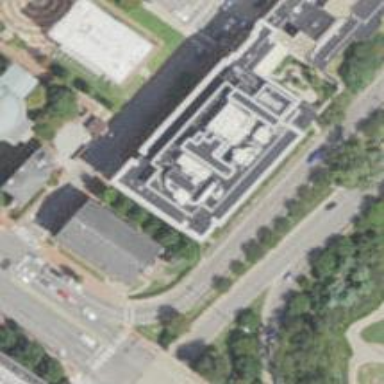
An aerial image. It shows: Hospital building.